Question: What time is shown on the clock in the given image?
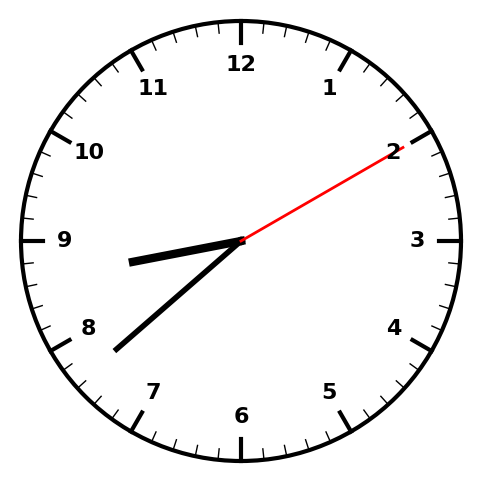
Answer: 08:38:10